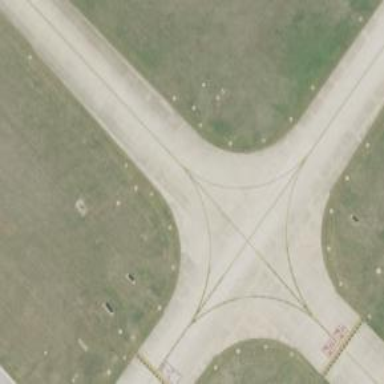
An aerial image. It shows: Image of taxiway at airport.